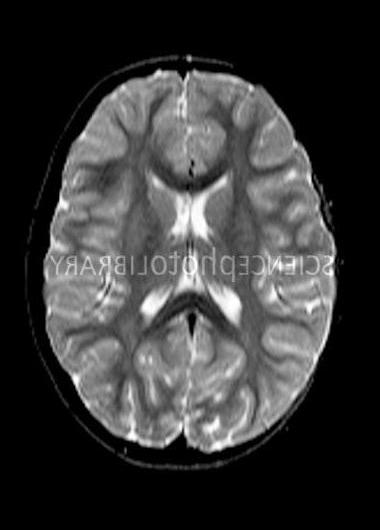
Label: notumor